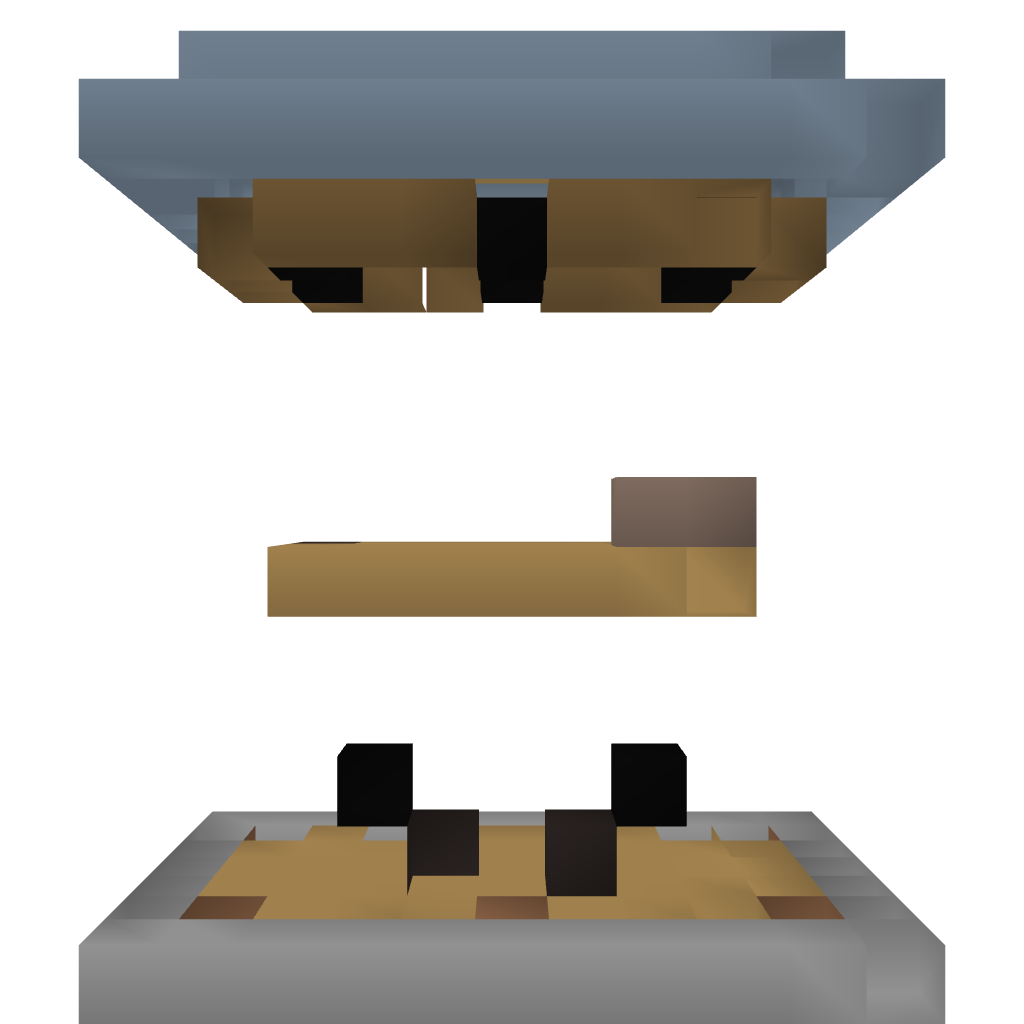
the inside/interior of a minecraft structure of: CrafterHouse